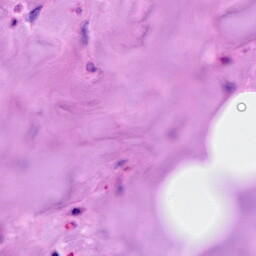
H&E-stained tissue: Breast